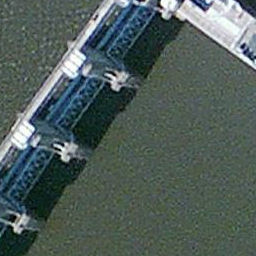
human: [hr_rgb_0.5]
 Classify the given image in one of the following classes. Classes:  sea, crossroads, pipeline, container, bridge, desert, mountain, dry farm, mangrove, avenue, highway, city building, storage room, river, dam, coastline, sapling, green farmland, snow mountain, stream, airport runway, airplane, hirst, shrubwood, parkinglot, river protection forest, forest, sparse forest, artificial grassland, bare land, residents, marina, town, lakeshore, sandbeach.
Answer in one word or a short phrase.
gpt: dam